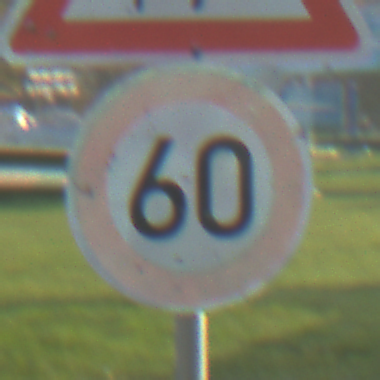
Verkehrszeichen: Geschwindigkeit60
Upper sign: KinderRechts
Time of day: SunriseSunset
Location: Outdoor (Special)
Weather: Clear
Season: NotSpecified
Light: Natural